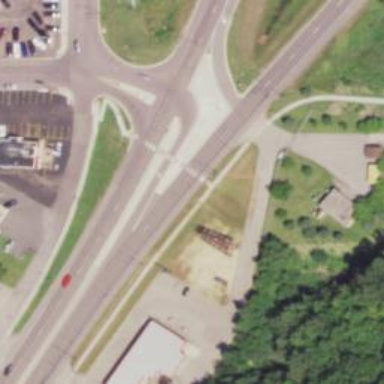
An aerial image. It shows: Trunk highway.